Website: bh-photo
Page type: review-order
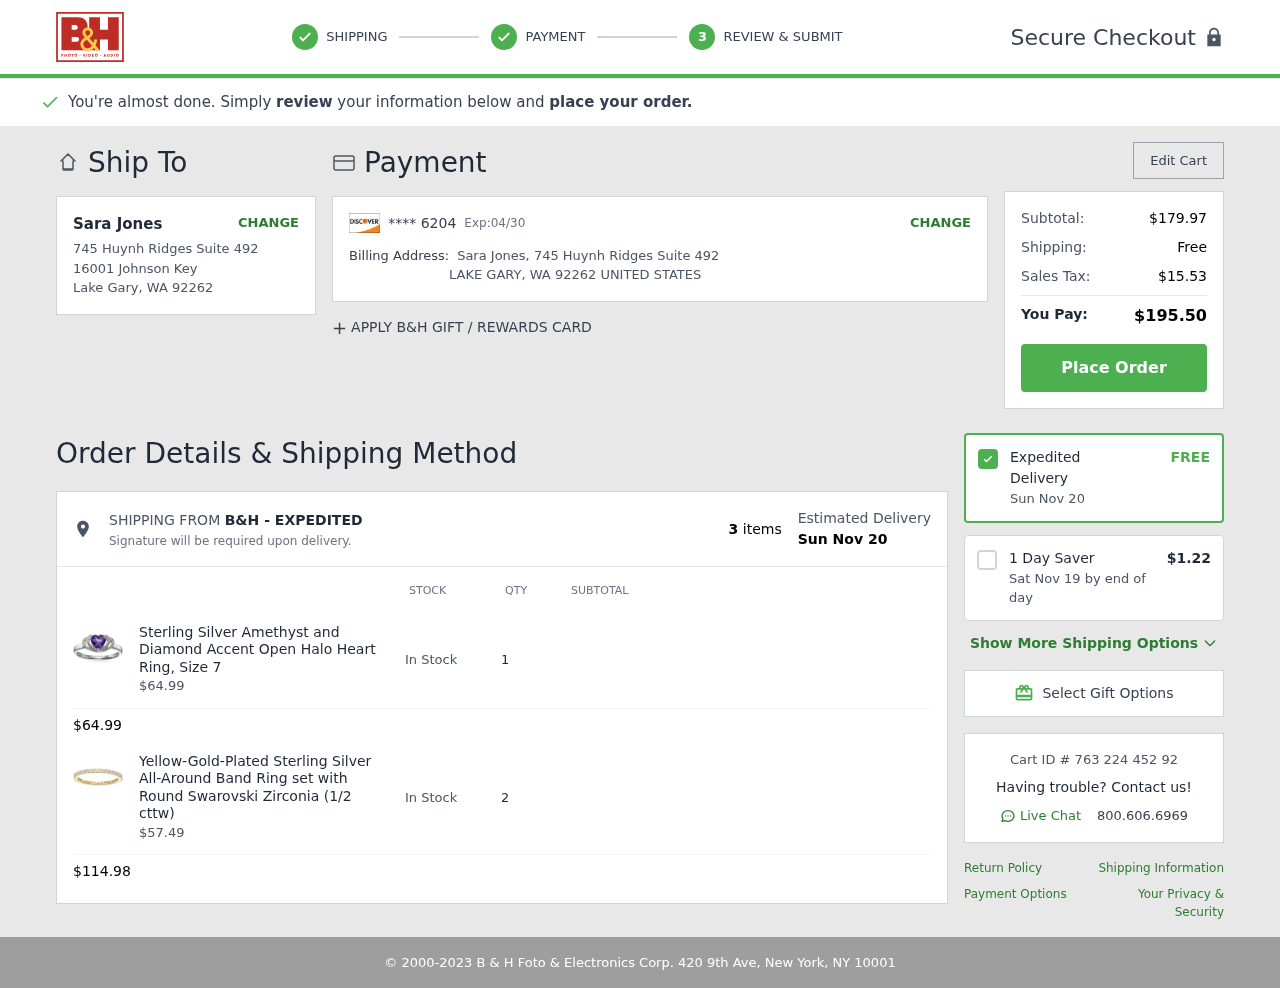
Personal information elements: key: PII_CARD_EXPIRY
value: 04/30
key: PII_CARD_LAST4
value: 6204
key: PII_CITY
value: Lake Gary
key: PII_COUNTRY
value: UNITED STATES
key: PII_FULLNAME
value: Sara Jones
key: PII_POSTCODE
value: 92262
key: PII_STATE_ABBR
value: WA
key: PII_STREET
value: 745 Huynh Ridges Suite 492
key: PII_STREET2
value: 16001 Johnson Key
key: PII_STREET2
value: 745 Huynh Ridges Suite 492
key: PII_FULLNAME2
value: Sara Jones
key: PII_CITY2
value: LAKE GARY
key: PII_STATE_ABBR2
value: WA
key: PII_POSTCODE2
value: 92262
Product elements: key: PRODUCT1_NAME
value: Sterling Silver Amethyst and Diamond Accent Open Halo Heart Ring, Size 7
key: PRODUCT1_PRICE
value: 64.99
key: PRODUCT1_QUANTITY
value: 1
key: PRODUCT2_NAME
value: Yellow-Gold-Plated Sterling Silver All-Around Band Ring set with Round Swarovski Zirconia (1/2 cttw)
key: PRODUCT2_PRICE
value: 57.49
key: PRODUCT2_QUANTITY
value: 2
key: PRODUCT1_SUBTOTAL
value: $64.99
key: PRODUCT2_SUBTOTAL
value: $114.98
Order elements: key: ORDER_SUBTOTAL
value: $179.97
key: ORDER_SHIPPING_COST
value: Free
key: ORDER_TAX
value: $15.53
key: ORDER_TOTAL
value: $195.50
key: ORDER_NUM_ITEMS
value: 3 items
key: ORDER_DELIVERY_DATE
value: Sun Nov 20
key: ORDER_DELIVERY_DATE2
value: Sun Nov 20
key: ORDER_DELIVERY_DATE_ALT
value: Sat Nov 19 by end of day
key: ORDER_EXPEDITED_SHIPPING
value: $1.22
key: ORDER_ID
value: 763 224 452 92